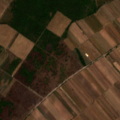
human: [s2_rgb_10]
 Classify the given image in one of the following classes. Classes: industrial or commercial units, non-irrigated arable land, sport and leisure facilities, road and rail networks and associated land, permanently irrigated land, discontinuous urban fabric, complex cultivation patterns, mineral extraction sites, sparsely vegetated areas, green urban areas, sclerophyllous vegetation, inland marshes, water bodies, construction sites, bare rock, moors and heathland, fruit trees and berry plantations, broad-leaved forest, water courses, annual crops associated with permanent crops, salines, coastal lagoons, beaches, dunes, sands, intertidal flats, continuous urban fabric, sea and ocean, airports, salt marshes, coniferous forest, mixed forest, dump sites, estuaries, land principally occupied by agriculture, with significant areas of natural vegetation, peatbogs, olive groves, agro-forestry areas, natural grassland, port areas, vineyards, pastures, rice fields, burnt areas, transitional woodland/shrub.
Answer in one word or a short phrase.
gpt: non-irrigated arable land, fruit trees and berry plantations